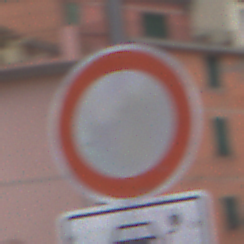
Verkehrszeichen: VerbotFahrzeugeAllerArt
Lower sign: MehrspurigeFahrzeugeFrei11
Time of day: Midday
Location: Outdoor (Urban)
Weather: Overcast
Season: NotSpecified
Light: Natural